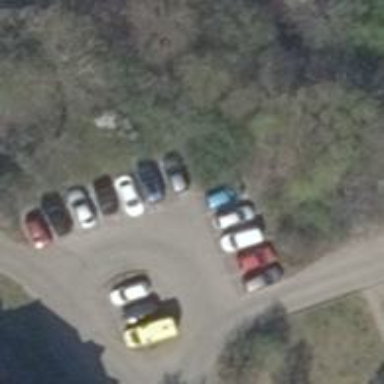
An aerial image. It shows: Parking aisle designated as service road.